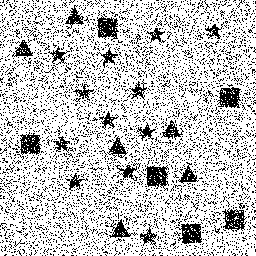
Squares: 6
Triangles: 6
Stars: 12
Total shapes: 24